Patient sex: M
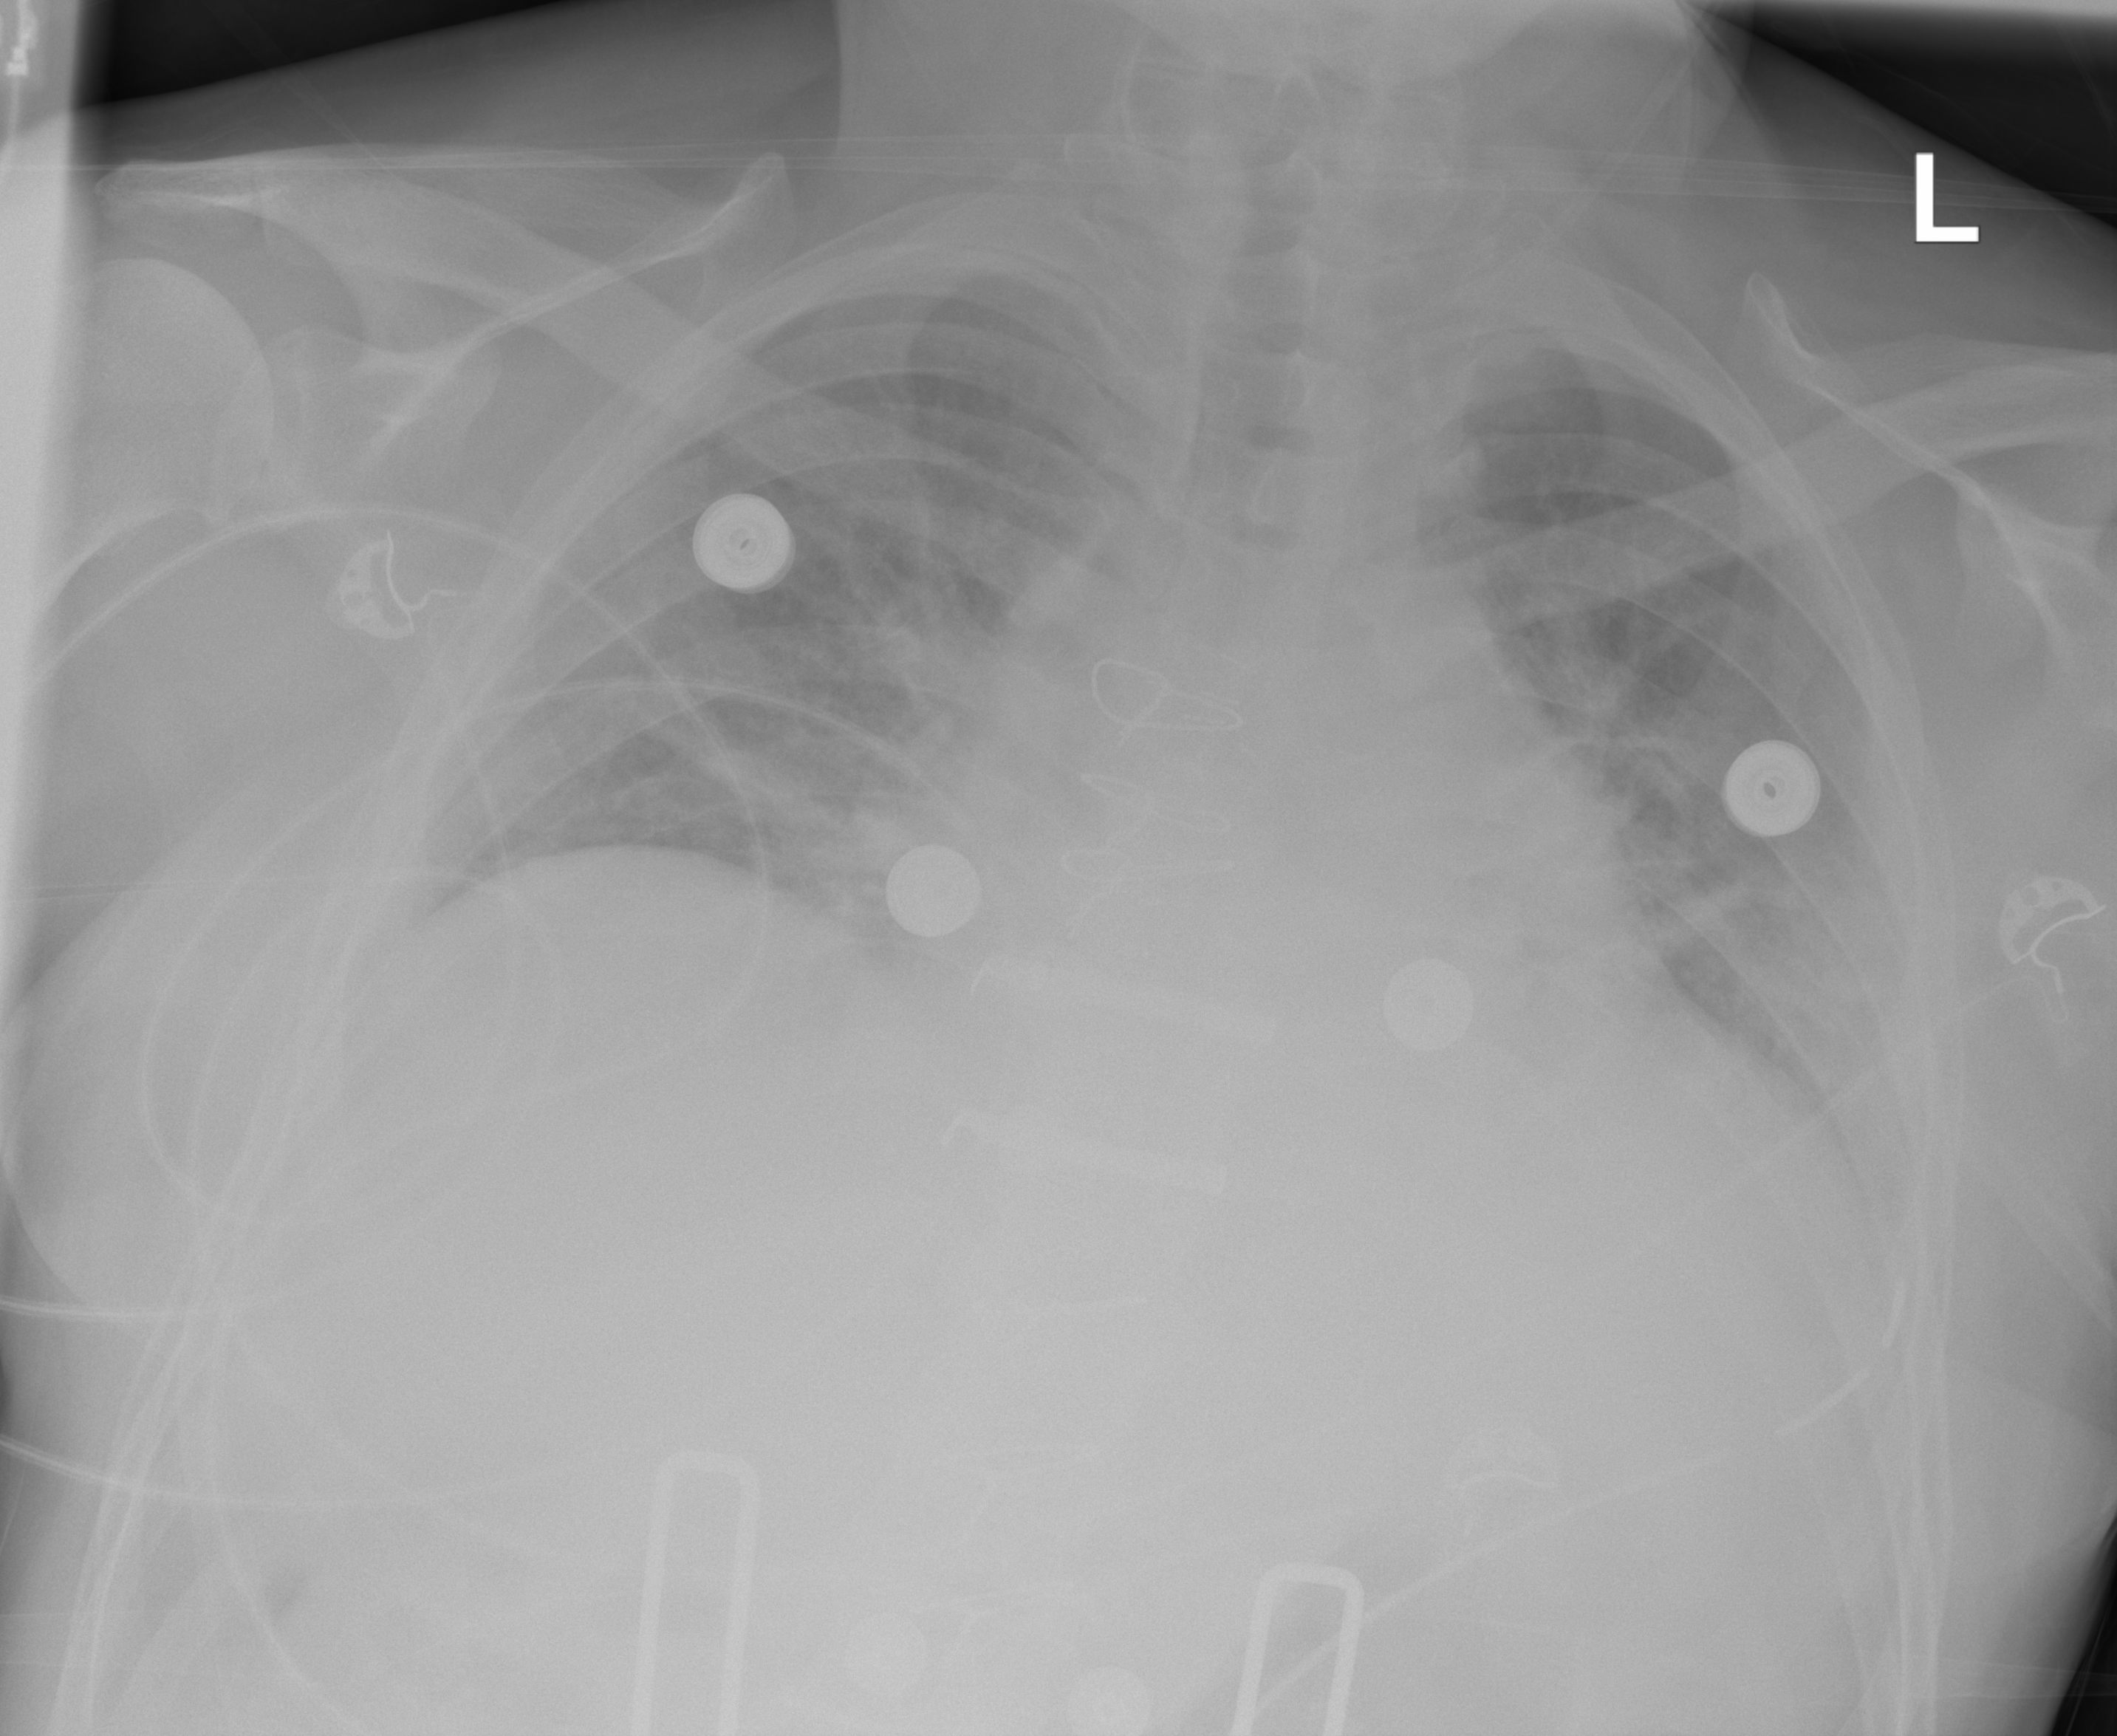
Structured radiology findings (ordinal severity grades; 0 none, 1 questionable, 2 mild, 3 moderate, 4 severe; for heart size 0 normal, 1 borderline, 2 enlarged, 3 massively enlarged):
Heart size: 2
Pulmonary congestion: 2
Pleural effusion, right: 1
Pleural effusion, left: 2
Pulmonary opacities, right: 0
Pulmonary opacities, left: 0
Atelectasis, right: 2
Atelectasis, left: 2